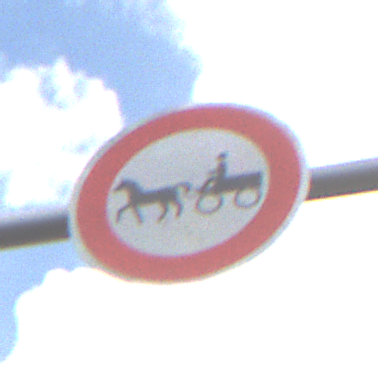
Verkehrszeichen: VerbotGespannfuhrwerke
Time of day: Midday
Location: Outdoor (Nature)
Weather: PartlyCloudy
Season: NotSpecified
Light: Natural